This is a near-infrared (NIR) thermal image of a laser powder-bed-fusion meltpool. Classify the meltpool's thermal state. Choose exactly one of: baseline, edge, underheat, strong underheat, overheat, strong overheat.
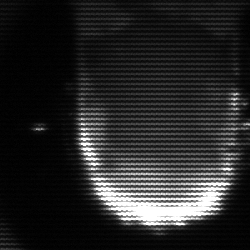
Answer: baseline